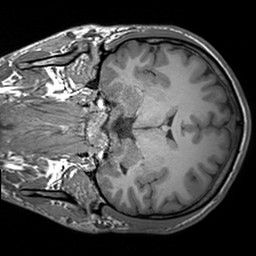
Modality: T1w
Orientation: coronal
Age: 27
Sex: male
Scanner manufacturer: siemens
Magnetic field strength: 3 T
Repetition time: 1.6 s
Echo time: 0.00236 s